Interaction volume radius: 5 \u00c5
Interaction volume height: 30 \u00c5
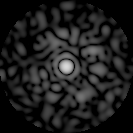
Disorder parameter: 0.8444